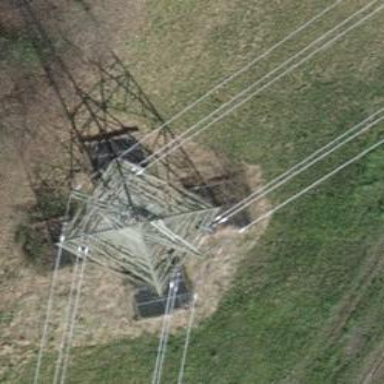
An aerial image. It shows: Power tower.